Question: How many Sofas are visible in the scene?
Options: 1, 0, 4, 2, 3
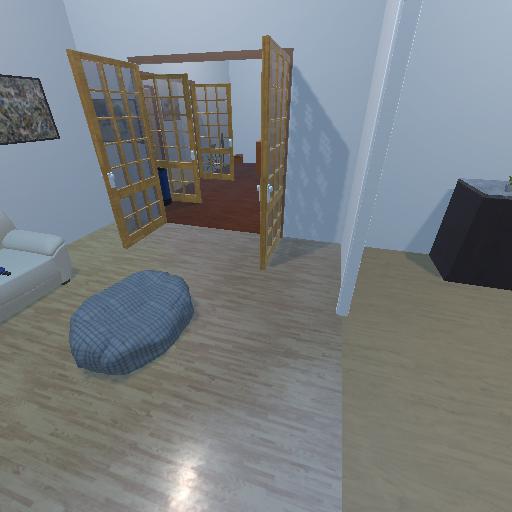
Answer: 1